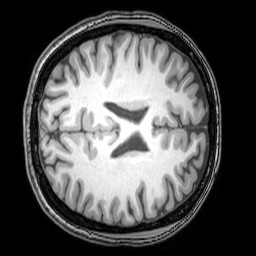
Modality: T1w
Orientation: axial
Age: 23
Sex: female
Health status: healthy
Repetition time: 0.081 s
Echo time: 0.037 s